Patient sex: M
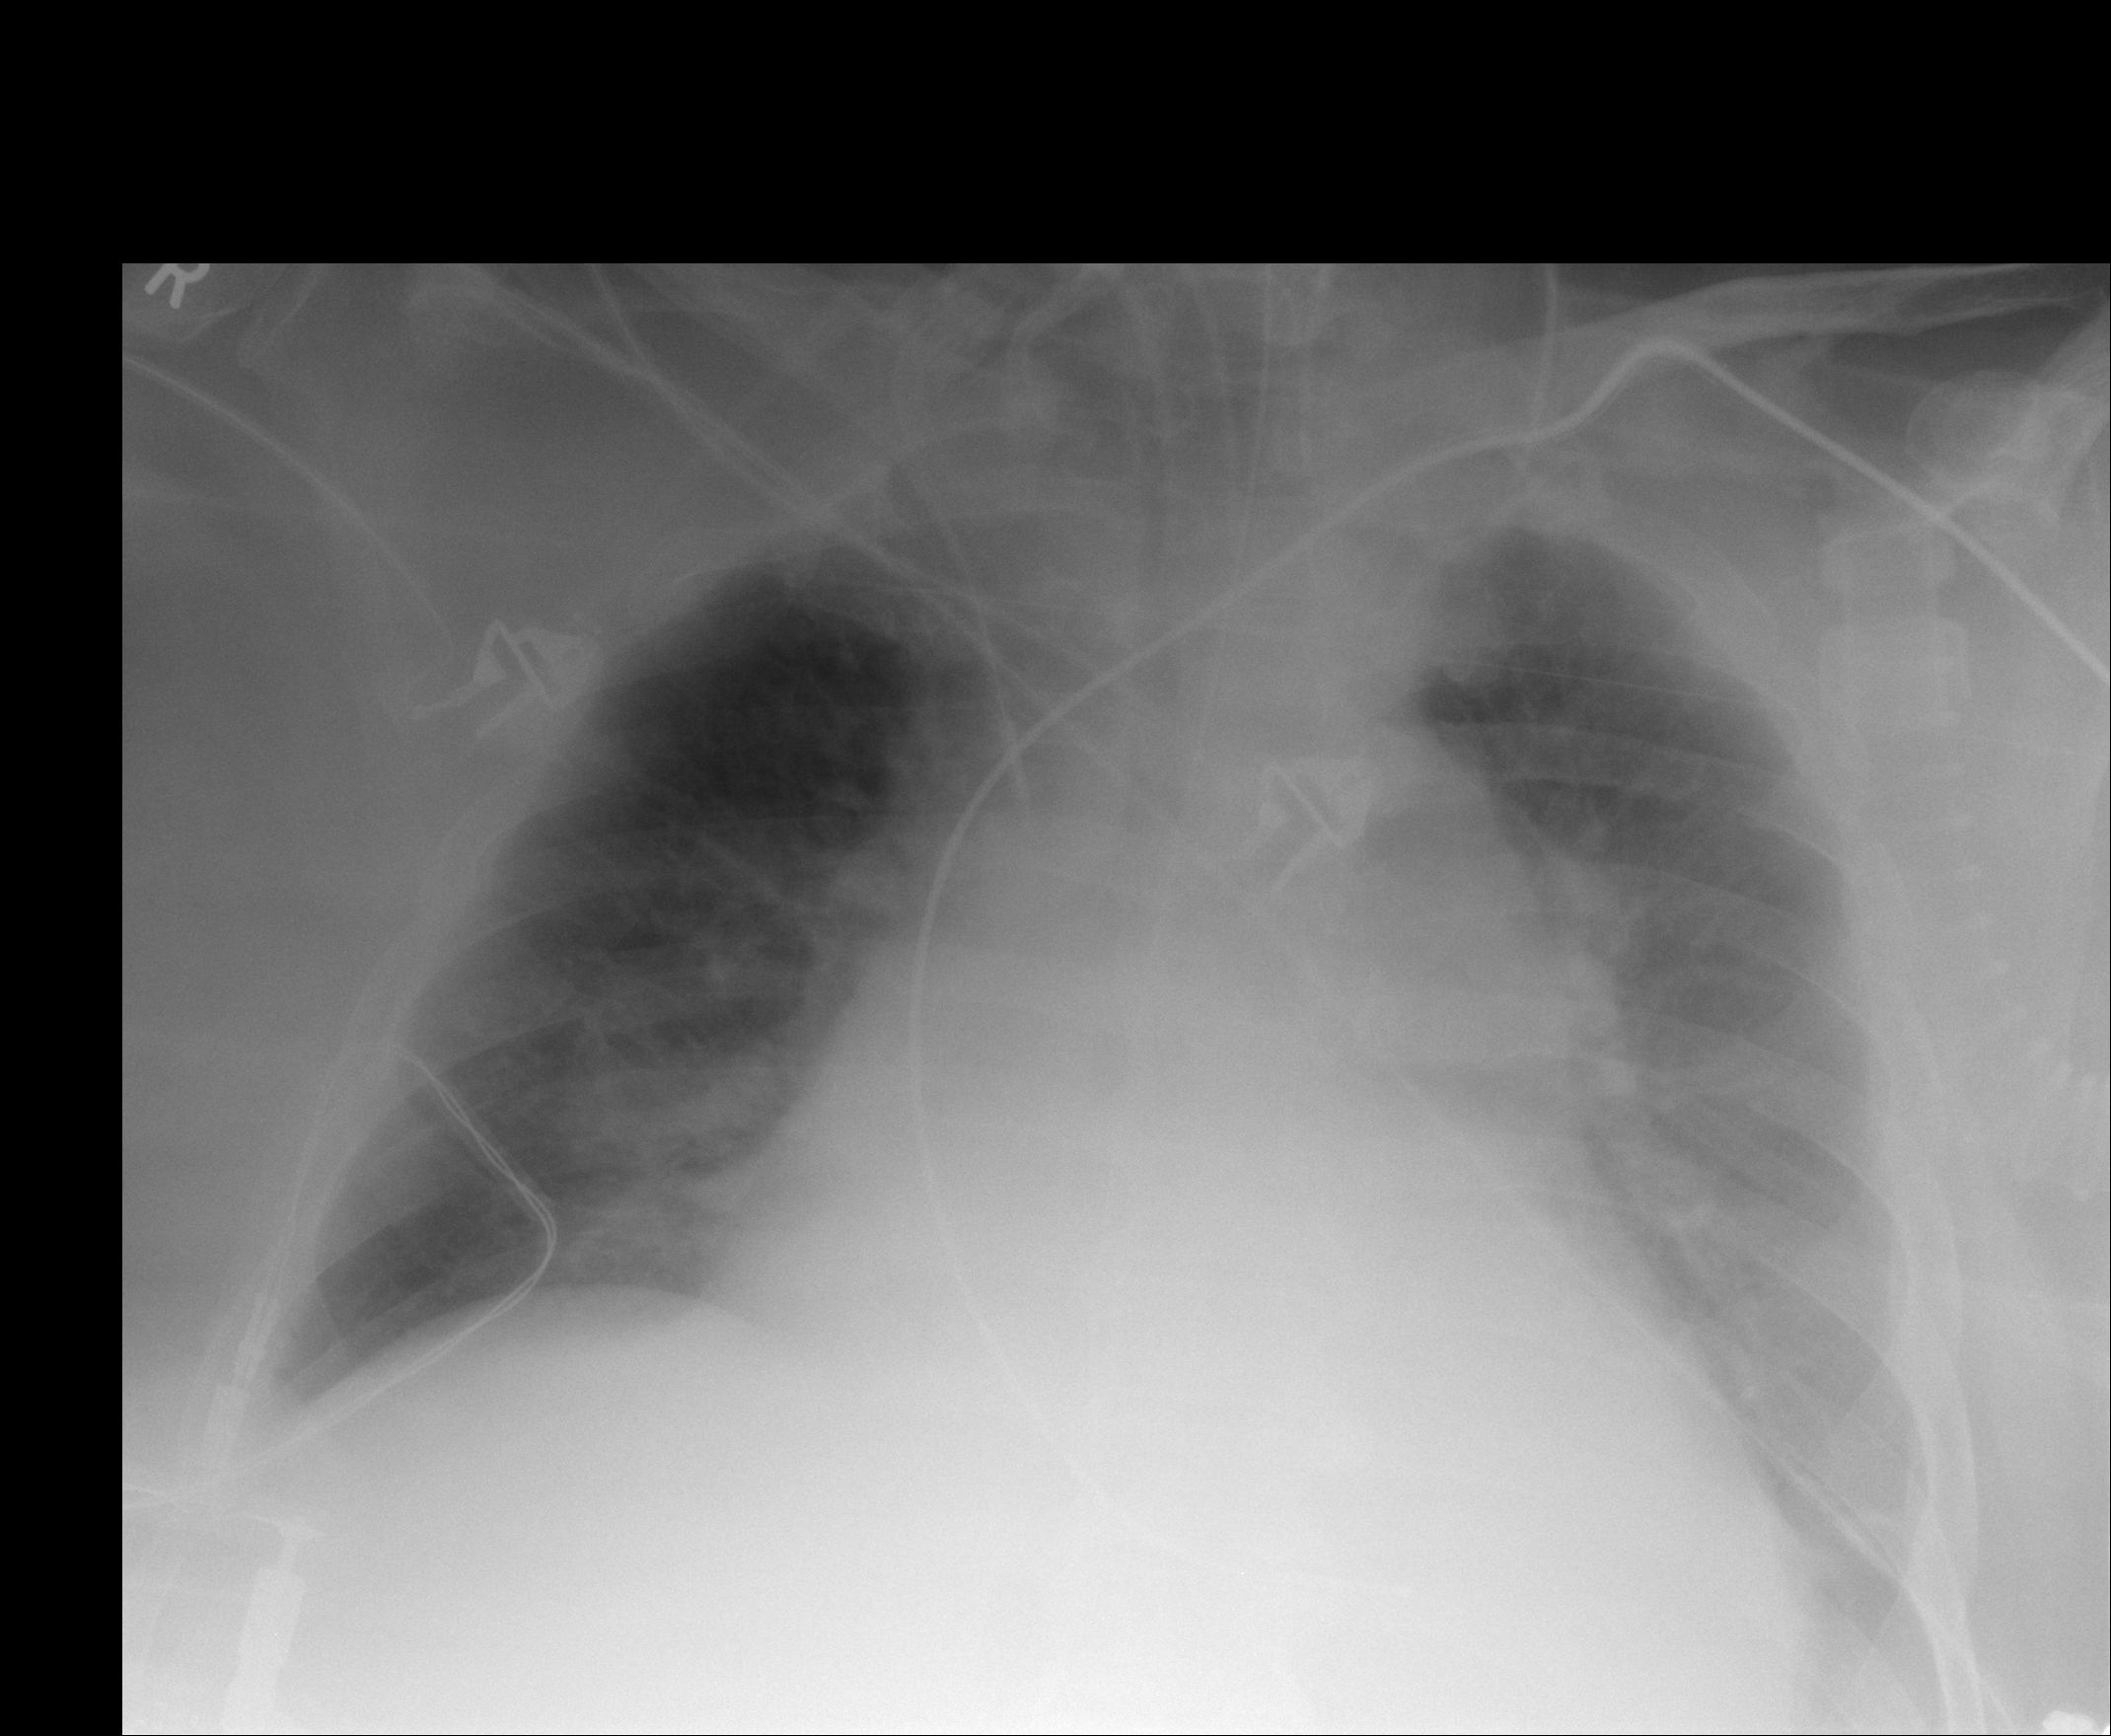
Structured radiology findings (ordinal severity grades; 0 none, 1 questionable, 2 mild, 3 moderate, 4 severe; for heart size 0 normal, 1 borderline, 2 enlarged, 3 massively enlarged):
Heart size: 3
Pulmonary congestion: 2
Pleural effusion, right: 0
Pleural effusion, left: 1
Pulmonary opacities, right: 2
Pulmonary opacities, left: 2
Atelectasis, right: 0
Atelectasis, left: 0